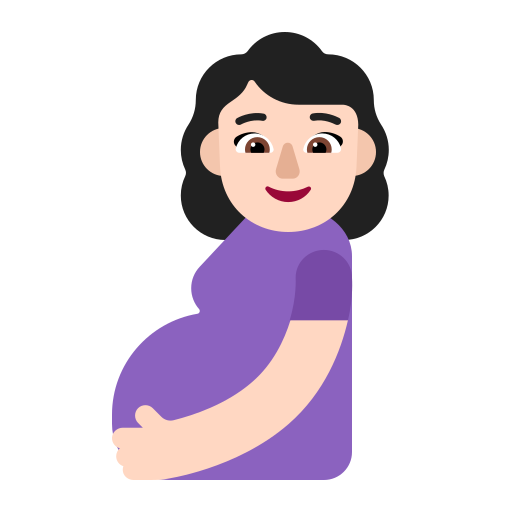
pregnant woman flat light